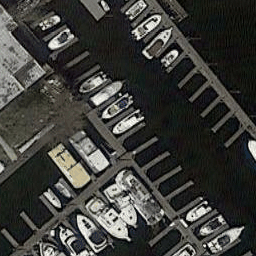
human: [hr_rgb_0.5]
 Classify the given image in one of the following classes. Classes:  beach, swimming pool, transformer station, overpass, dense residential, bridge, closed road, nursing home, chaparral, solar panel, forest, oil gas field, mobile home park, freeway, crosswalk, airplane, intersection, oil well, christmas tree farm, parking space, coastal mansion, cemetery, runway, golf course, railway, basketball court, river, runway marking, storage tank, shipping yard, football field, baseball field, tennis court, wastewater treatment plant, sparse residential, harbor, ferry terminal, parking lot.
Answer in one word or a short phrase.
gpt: harbor